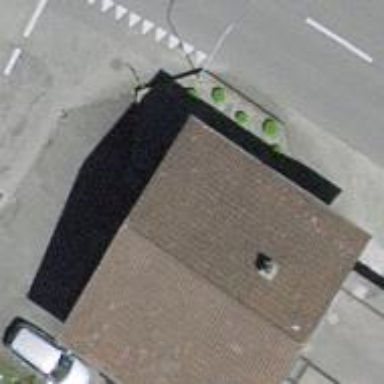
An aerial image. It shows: Beauty shop.